Question: I have two container views as seen in the attached image. I am trying to click a button which is inside the top container which will change the content of the UIImage which is in the bottom container.

I have a method which handles the change in the class of the bottomviewcontroller:
'''
func changeImage() {
myImage.image = UIImage(named: "02.jpg")
}
'''
But I do not know how to execute/call it from the TopViewController.
I have also attached the project : <URL>
Thanks,
Koray Birand
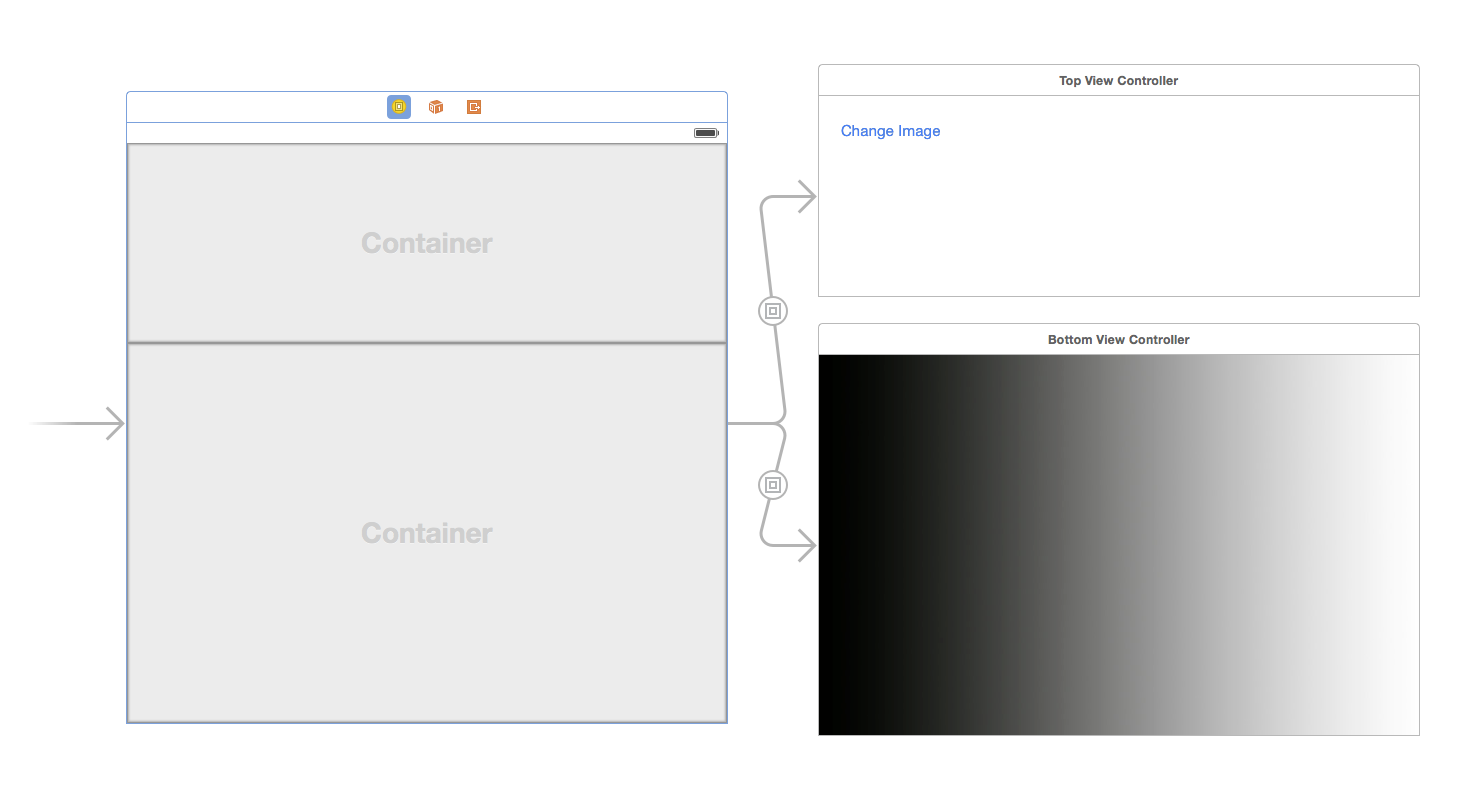
Answer: Sounds like a job for NSNotification.
Have the top controller handle the button by posting a notification.
Have the bottom controller listen for that notification and make the image change as a result.
(Otherwise, you would need to have the inner controller talk to the container, which would then have to talk to the other inner controller...messy.)